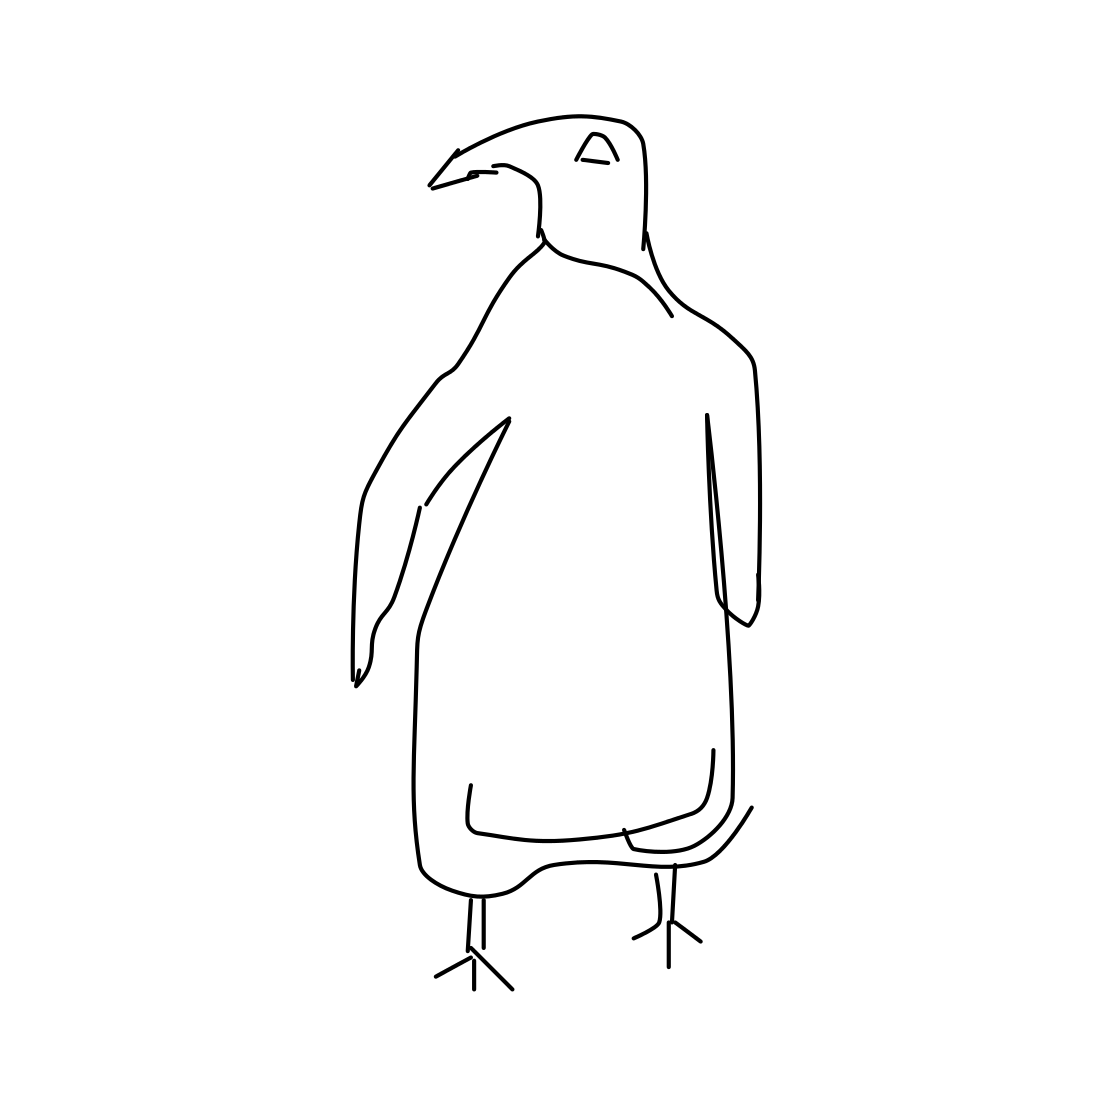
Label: penguin